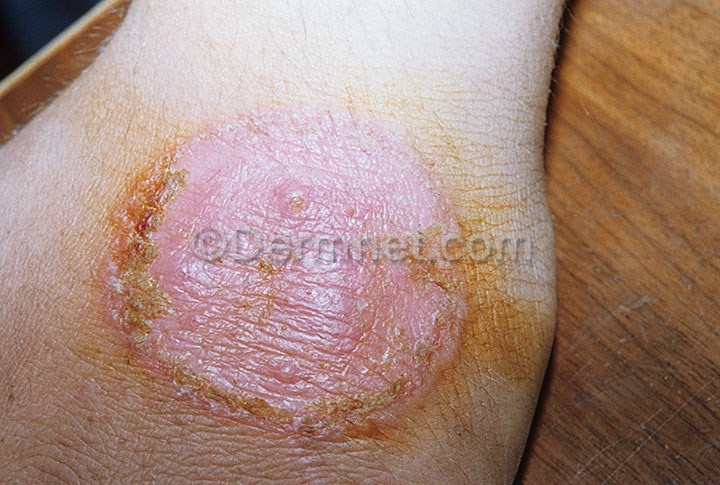
Disease: Tinea Ringworm Candidiasis and other Fungal Infections